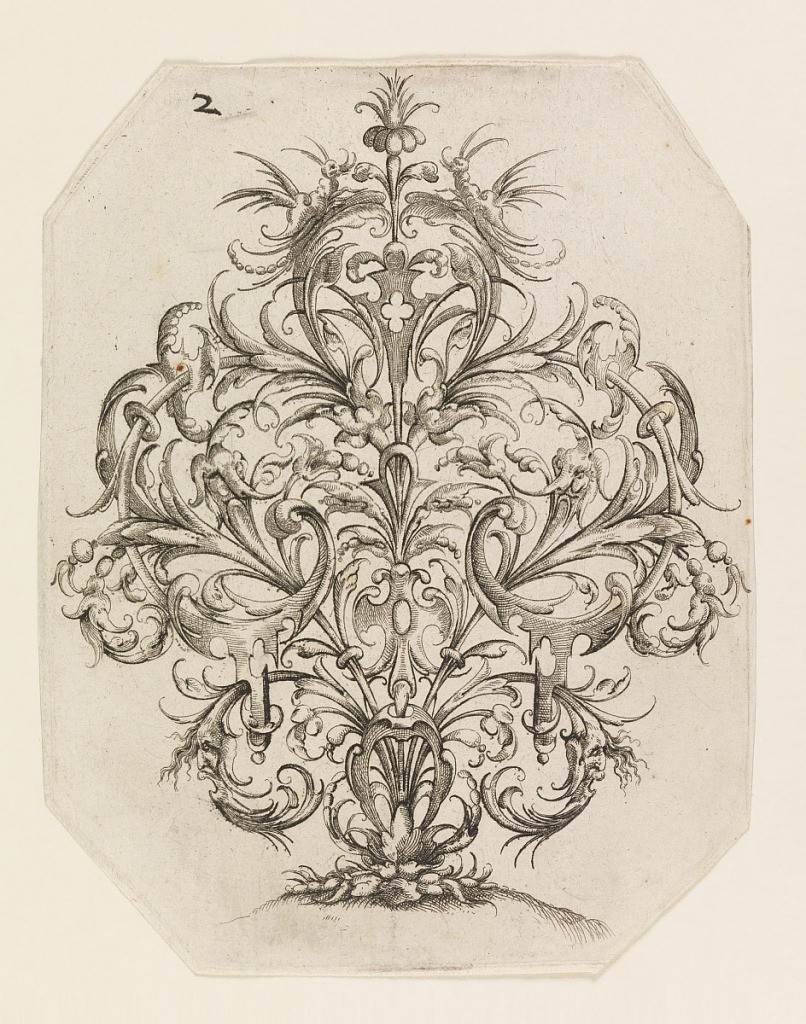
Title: Plate 2, from Die Folge der phantastischen Schmucksträße (Suite of Fantastic Ornamental Bouquets)
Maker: Wendel Dietterlin the Younger, German, active 1610–1614
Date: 1614
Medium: Etching on laid paper
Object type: Print
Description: Octagonal print showing a symmetrical architectural arabesque motif with creatures. Masks in the lowest scrolls, grotesque insects flanking the top.